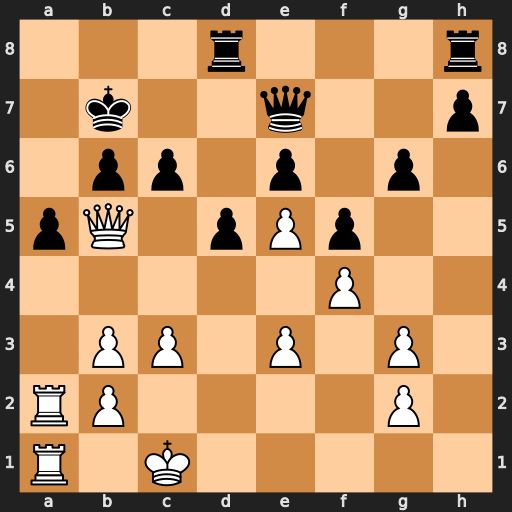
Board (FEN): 3r3r/1k2q2p/1pp1p1p1/pQ1pPp2/5P2/1PP1P1P1/RP4P1/R1K5
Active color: w
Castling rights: -
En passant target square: -
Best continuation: Rxa5 Ra8 Qa6+ Rxa6 Rxa6 Qc7 Ra7+